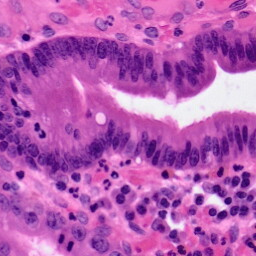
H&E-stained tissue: Pancreatic